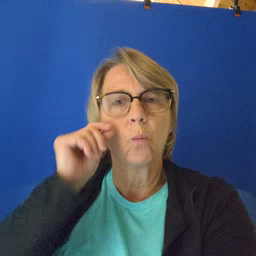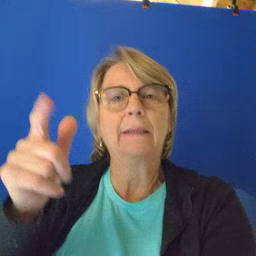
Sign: wake